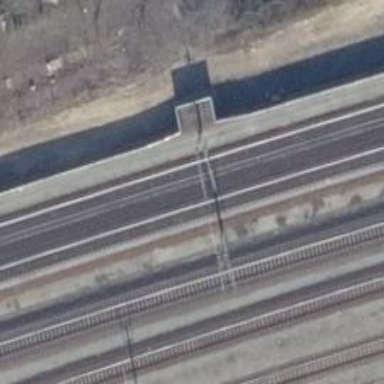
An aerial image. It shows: Milestone along the railway with catenary mast.